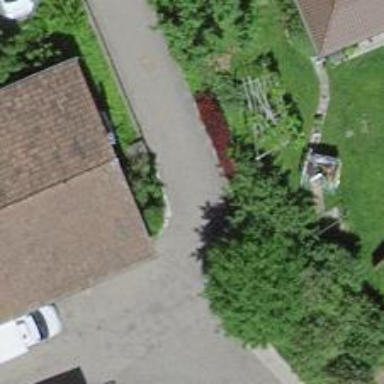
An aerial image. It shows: Driveway with woodchips surface.